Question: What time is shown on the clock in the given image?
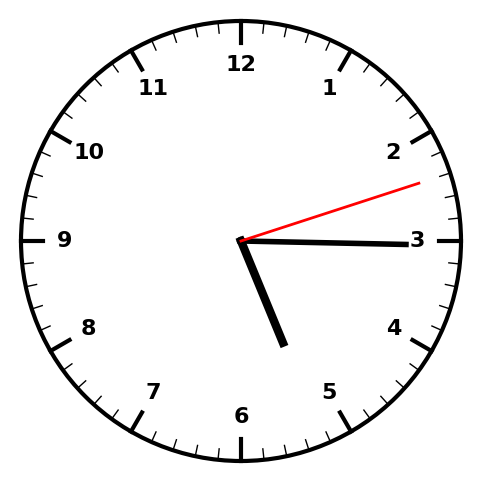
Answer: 05:15:12